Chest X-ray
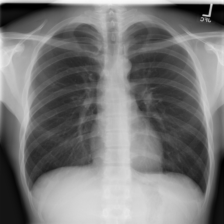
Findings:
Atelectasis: negative
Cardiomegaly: negative
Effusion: negative
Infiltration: negative
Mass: negative
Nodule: negative
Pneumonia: negative
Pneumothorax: negative
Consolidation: negative
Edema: negative
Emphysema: negative
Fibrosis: negative
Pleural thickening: negative
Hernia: negative